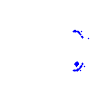
Particle: proton